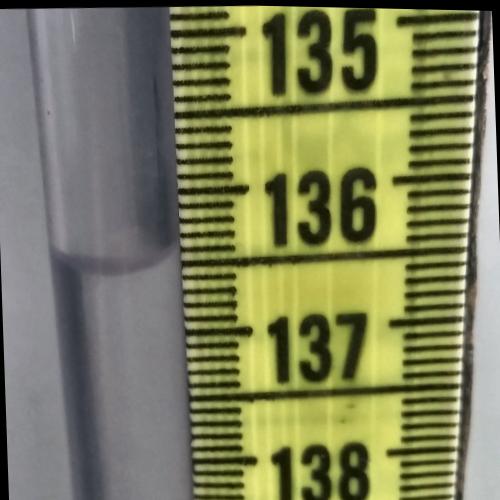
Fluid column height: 136.5 cm